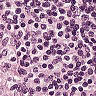
Metastatic tissue present: no